Field crop: maize
Growth stage: 2
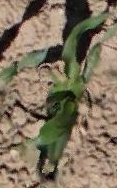
Species: maize